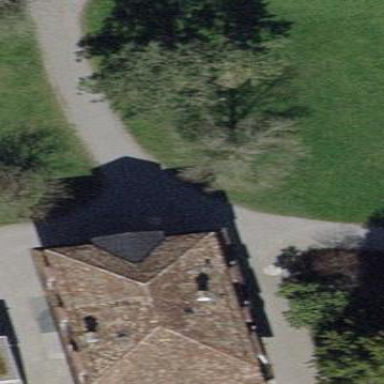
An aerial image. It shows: Building with tile roof.